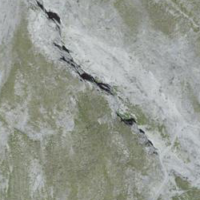
EUNIS habitat code: 31
Species observed at this site:
Helianthemum alpestre